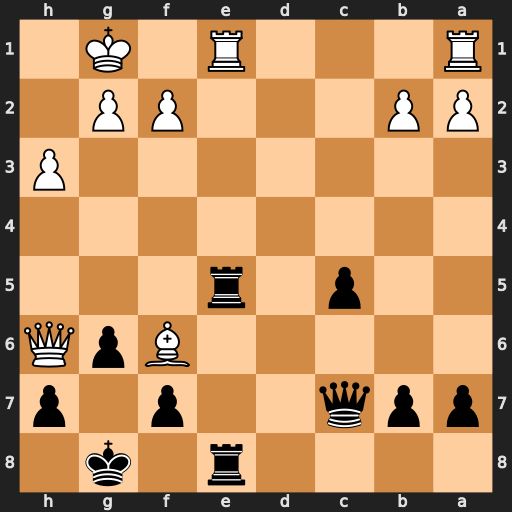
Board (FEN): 4r1k1/ppq2p1p/5BpQ/2p1r3/8/7P/PP3PP1/R3R1K1
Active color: b
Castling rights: -
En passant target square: -
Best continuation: Rxe1+ Rxe1 Rxe1#